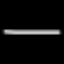
Label: line